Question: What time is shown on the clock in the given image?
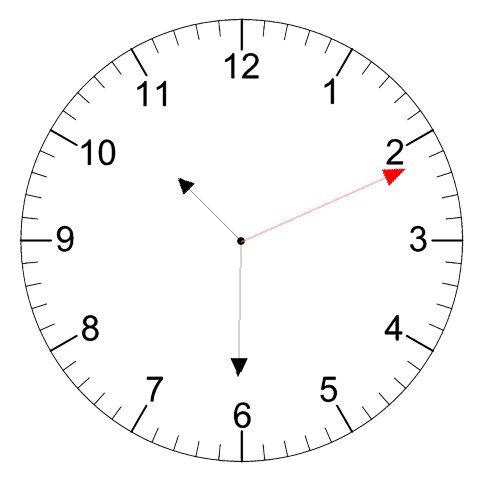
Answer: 10:30:11